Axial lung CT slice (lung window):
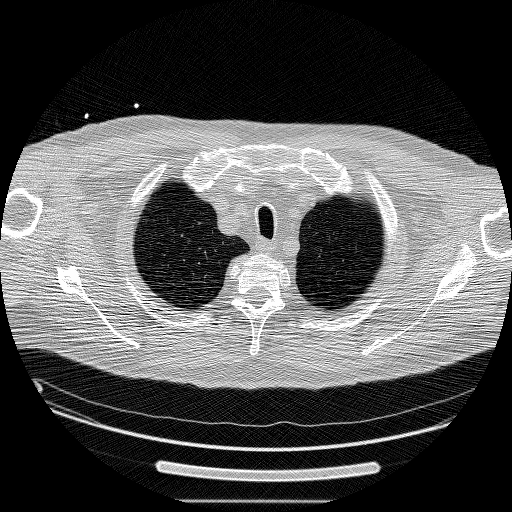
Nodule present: no